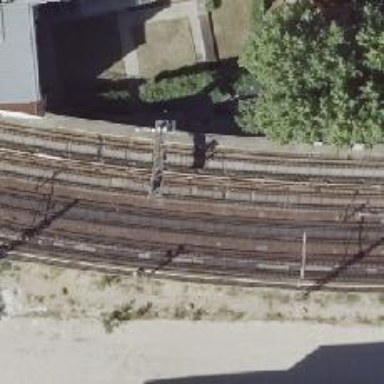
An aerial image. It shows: Viaduct bridge carrying electrified light rail. The railway uses ballastless track.